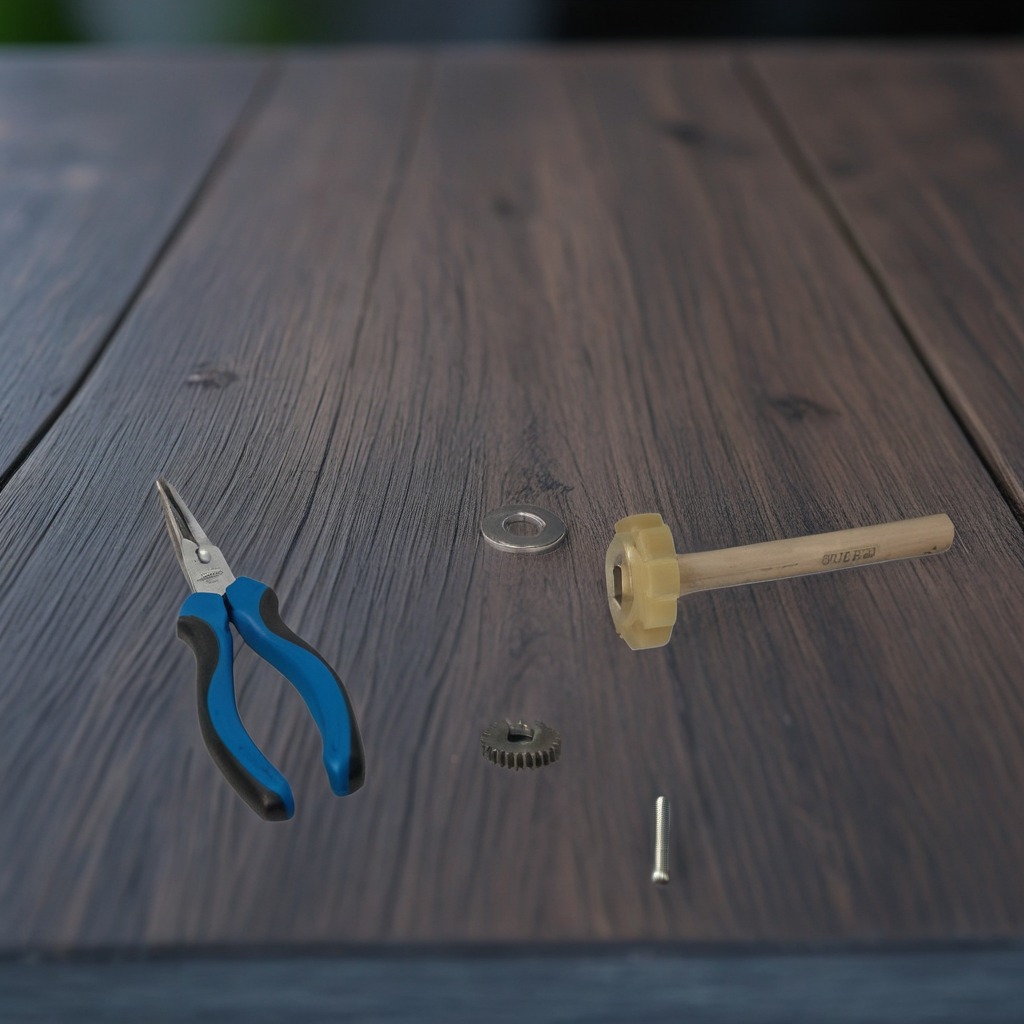
A steel gear with teeth, a flat metal washer, a hammer, a metal machine screw, and a pair of pliers are lying on the old table in the garage at twilight.